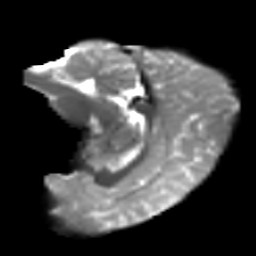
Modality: T2w
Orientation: sagittal
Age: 12
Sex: male
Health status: ill
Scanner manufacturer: ge
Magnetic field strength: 3 T
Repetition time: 6.752 s
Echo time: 0.079 s